Field crop: maize
Growth stage: 2
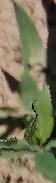
Species: maize